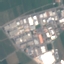
Land use / land cover class: Industrial